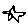
Label: star